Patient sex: M
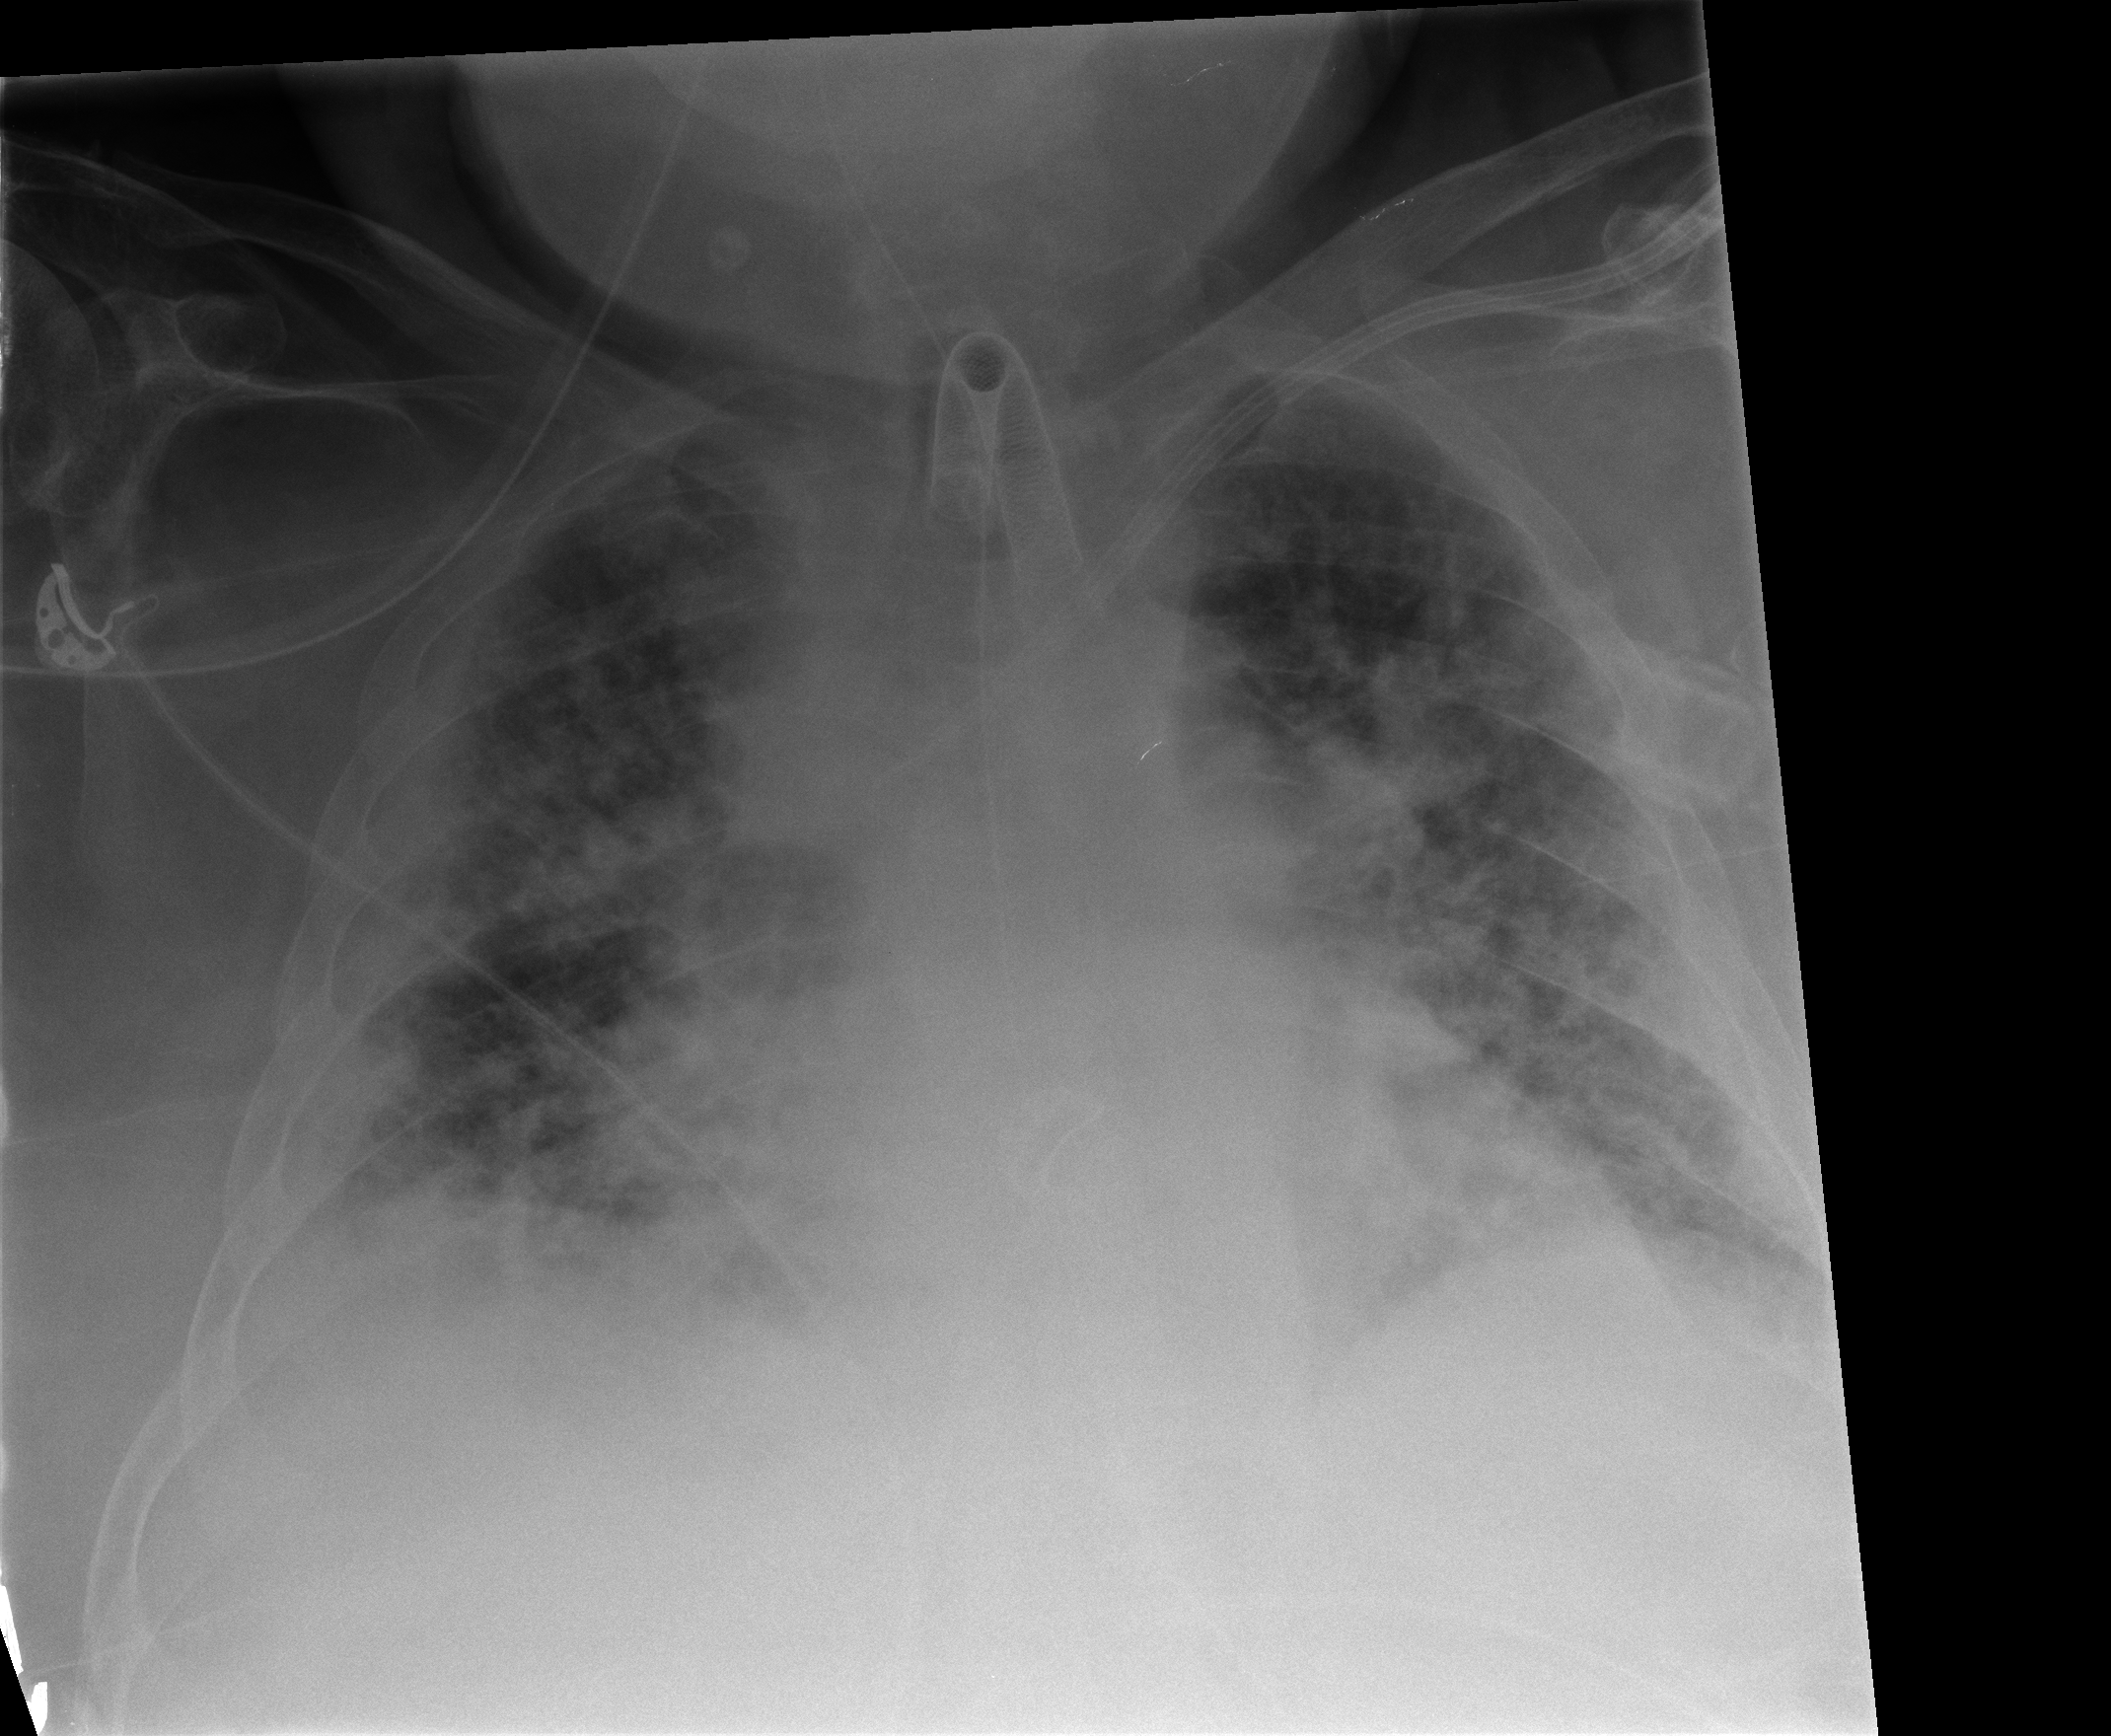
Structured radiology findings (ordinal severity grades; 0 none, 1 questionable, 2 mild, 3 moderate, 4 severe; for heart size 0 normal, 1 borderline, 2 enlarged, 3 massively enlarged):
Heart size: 2
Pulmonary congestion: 3
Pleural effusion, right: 2
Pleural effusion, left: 2
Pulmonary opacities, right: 3
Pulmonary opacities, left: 3
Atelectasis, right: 3
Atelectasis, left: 3